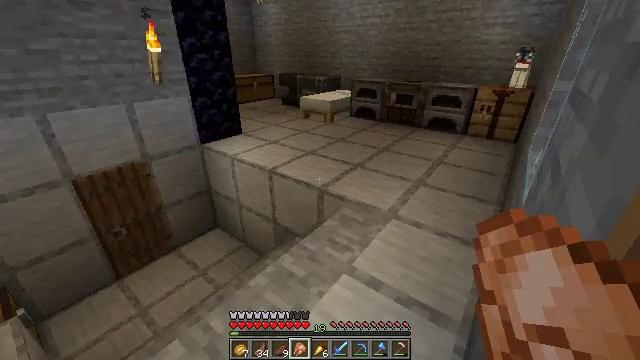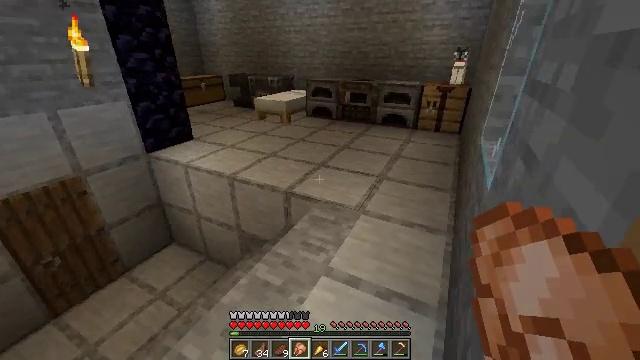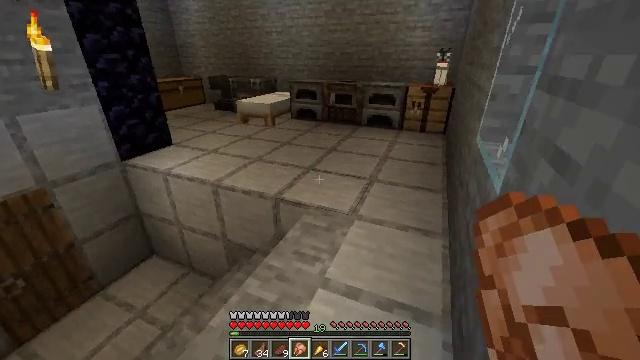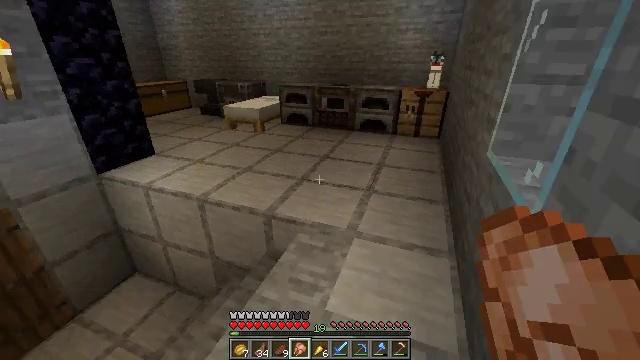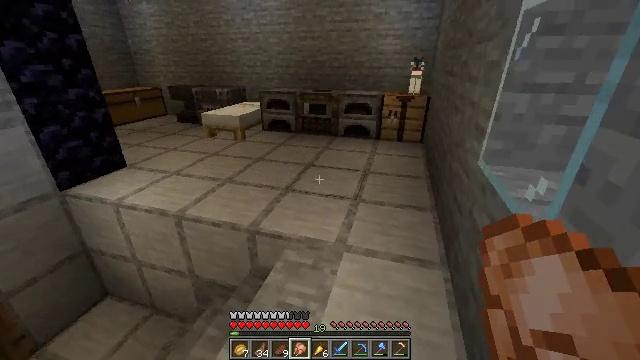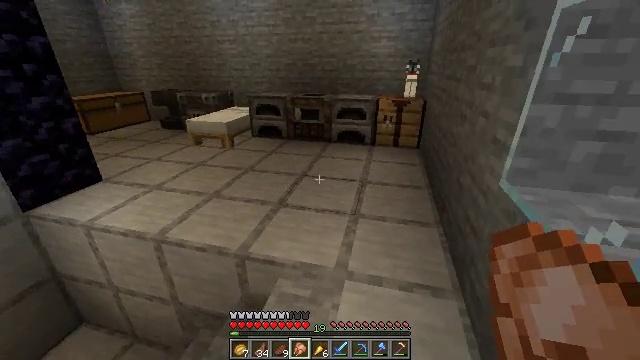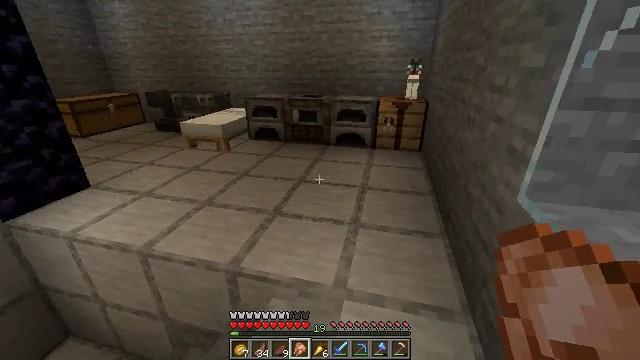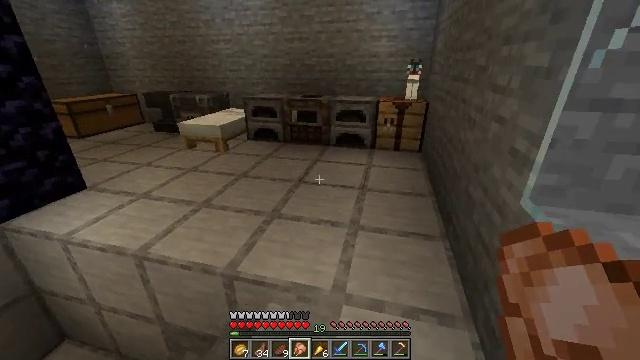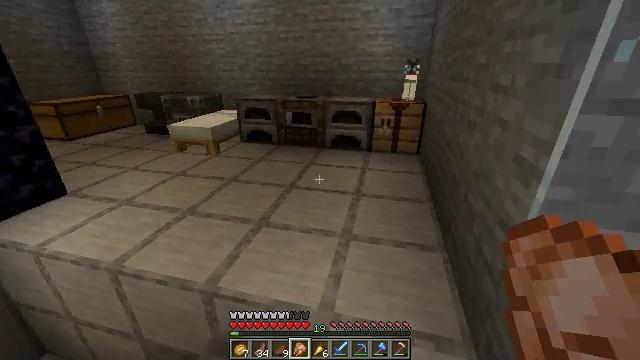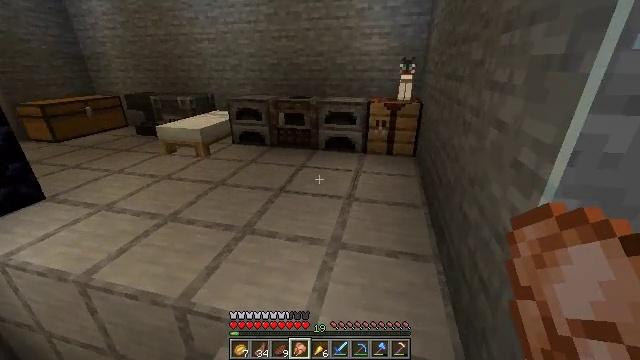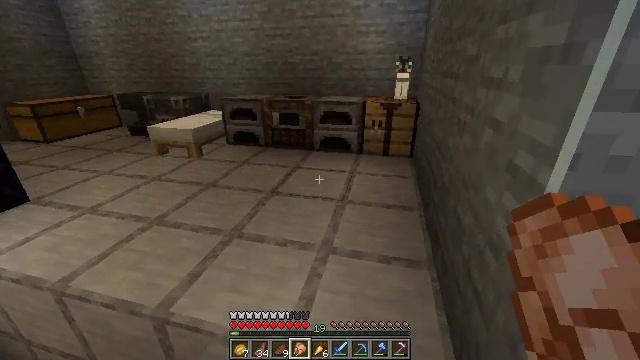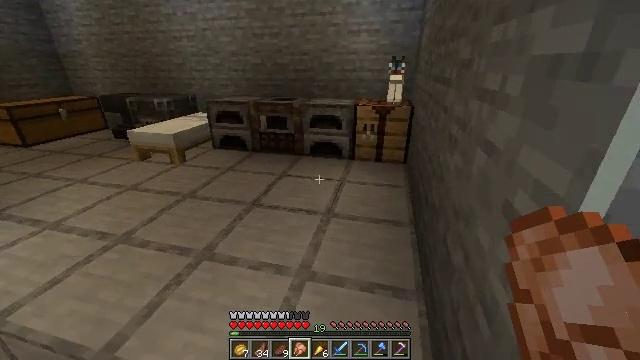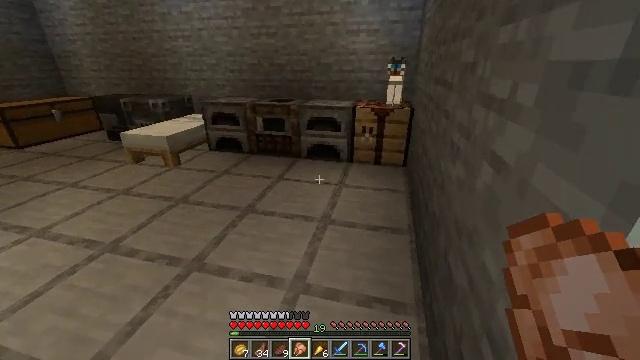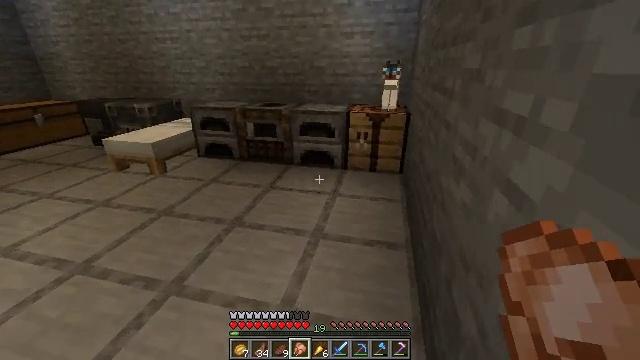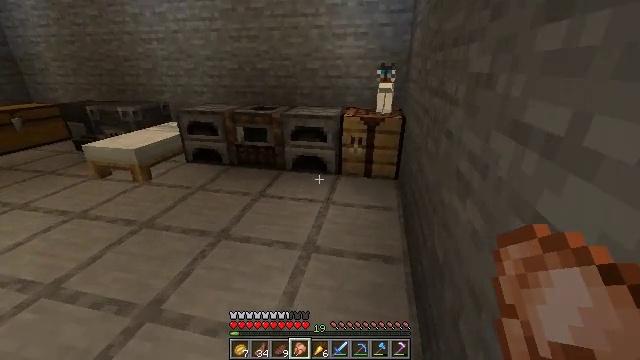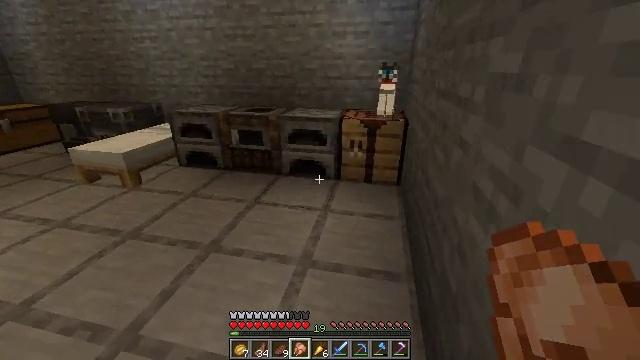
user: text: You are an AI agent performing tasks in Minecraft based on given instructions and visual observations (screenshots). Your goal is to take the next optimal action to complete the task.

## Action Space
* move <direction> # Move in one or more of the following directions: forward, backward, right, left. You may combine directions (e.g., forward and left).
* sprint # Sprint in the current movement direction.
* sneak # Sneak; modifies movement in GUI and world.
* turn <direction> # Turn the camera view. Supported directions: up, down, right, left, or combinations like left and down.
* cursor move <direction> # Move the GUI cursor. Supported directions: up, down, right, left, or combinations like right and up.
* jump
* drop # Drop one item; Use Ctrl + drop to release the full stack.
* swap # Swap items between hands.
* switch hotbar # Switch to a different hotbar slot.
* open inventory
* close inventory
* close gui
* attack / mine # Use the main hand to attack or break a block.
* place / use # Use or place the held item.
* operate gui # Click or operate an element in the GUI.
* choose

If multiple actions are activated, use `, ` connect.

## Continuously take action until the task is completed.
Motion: motion action
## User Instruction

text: Harvest wheat from the field.
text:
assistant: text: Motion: move forward, turn right
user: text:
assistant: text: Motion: move forward, turn right
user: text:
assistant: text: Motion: move forward, turn right
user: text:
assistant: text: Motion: move forward, turn right
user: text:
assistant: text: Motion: move forward, turn right
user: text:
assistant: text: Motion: move forward and move right
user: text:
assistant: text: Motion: move forward and move right
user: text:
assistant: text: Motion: move forward and move right
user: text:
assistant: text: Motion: move forward and move right
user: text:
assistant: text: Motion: move forward and move right
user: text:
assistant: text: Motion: move forward
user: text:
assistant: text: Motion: move forward
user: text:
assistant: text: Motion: move forward
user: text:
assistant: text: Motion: move forward, turn right
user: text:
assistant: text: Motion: move forward
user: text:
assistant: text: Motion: move forward
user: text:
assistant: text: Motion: move forward, turn left
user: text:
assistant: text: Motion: move forward, turn left
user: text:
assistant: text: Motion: move forward, turn left
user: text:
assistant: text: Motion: move forward, turn left
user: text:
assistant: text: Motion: move forward, turn left
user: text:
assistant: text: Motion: move forward, turn left
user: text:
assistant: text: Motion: move forward, turn left
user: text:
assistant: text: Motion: move forward, turn left
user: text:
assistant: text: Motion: move forward and move left
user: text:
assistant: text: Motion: move forward and move left
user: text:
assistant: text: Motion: move forward and move left
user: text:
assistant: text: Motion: move forward, turn right and down
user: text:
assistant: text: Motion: move forward, turn right and down
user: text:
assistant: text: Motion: move forward, turn right and down